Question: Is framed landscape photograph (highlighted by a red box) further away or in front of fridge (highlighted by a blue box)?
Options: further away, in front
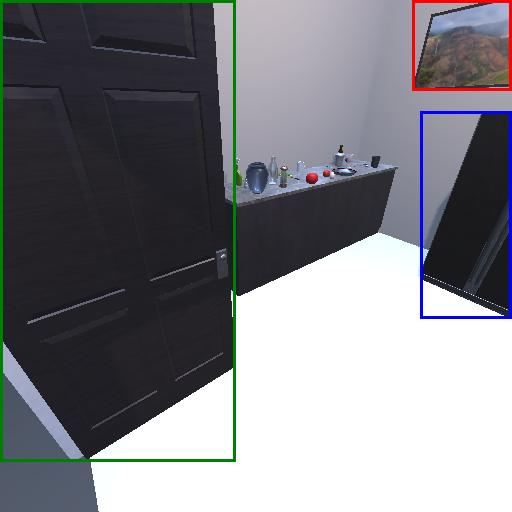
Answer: further away